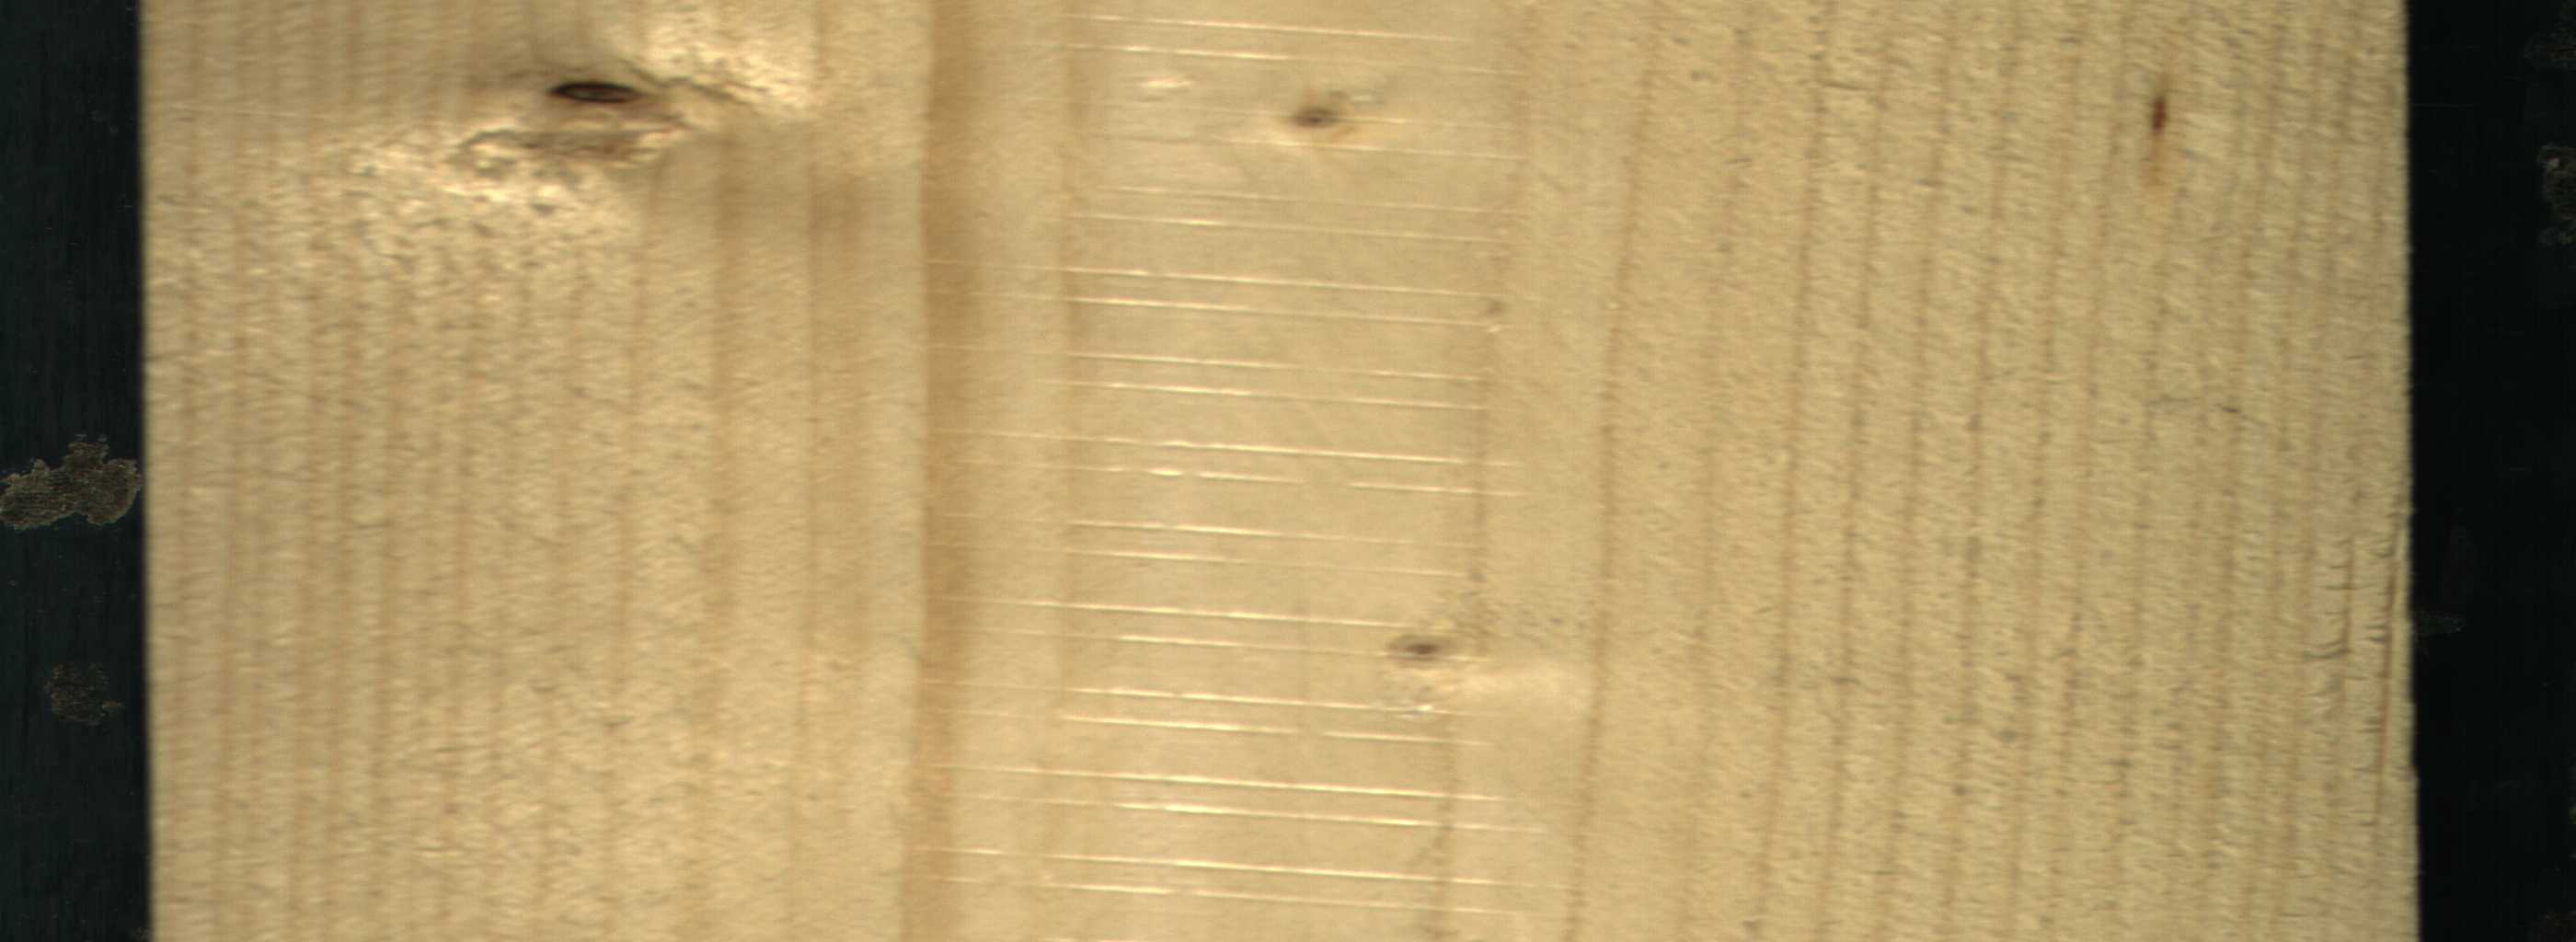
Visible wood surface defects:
Dead_Knot
Live_Knot
Live_Knot